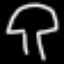
Label: mushroom